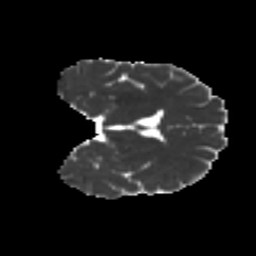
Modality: MD
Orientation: coronal
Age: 29
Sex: male
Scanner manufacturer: ge
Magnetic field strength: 3 T
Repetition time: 7.8 s
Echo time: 0.0607 s